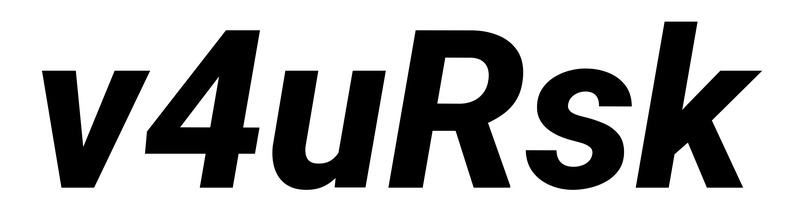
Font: Roboto-Italic_ExtraBold_Italic